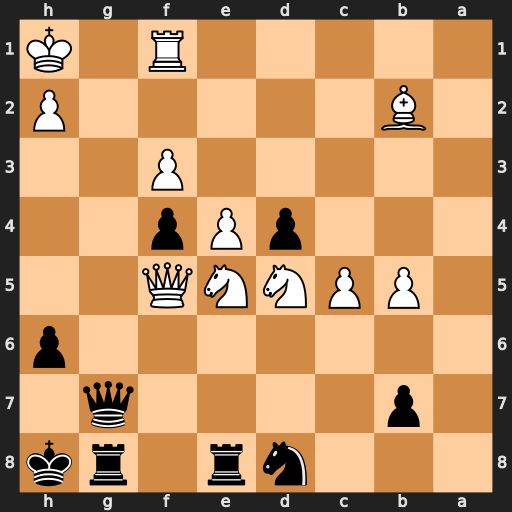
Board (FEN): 3nr1rk/1p4q1/7p/1PPNNQ2/3pPp2/5P2/1B5P/5R1K
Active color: b
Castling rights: -
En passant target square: -
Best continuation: Qg2#